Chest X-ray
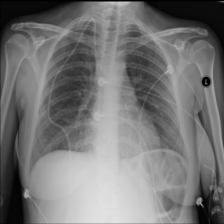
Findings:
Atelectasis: negative
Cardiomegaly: negative
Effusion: negative
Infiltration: positive
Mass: negative
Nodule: negative
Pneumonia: negative
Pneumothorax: negative
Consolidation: negative
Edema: negative
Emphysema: negative
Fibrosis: negative
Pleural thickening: negative
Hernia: negative